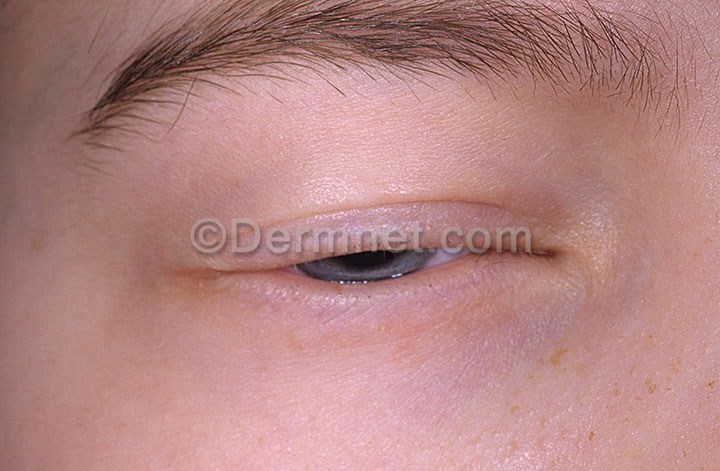
Disease: Hair Loss Photos Alopecia and other Hair Diseases